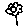
Label: flower